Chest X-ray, PA view. Patient: 20 years old, sex M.
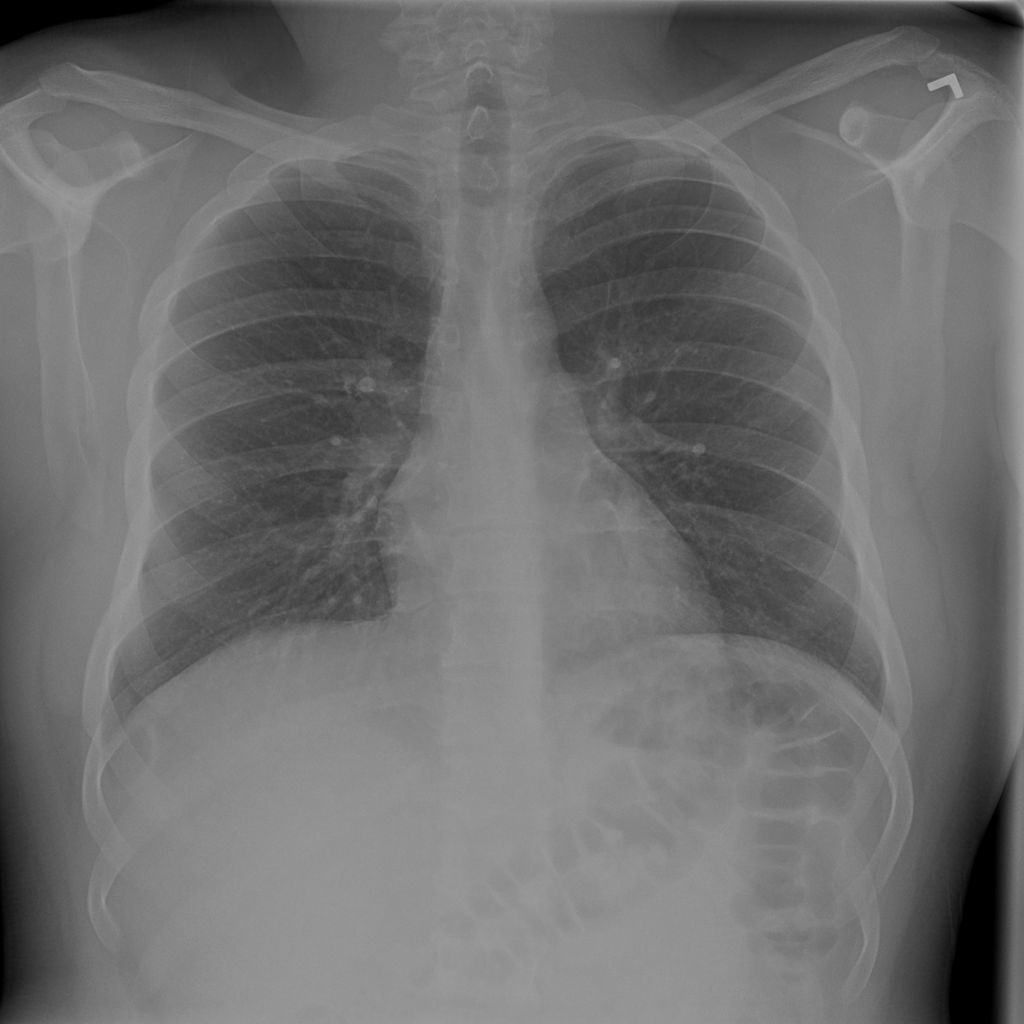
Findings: No Finding